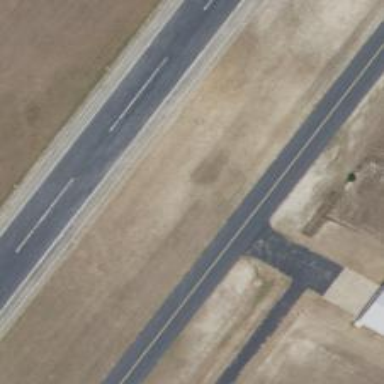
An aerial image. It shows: View of taxiway at the airport.